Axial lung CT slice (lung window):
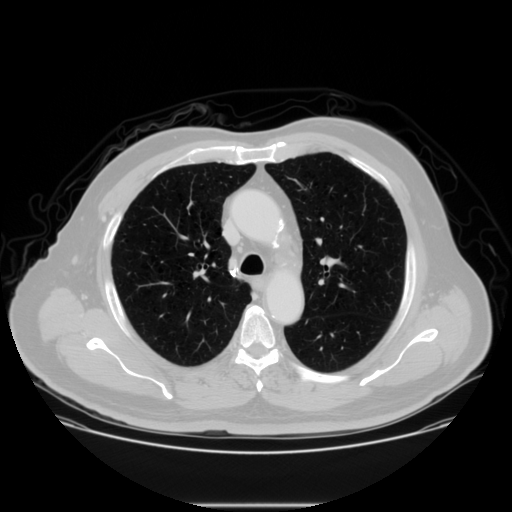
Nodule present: no